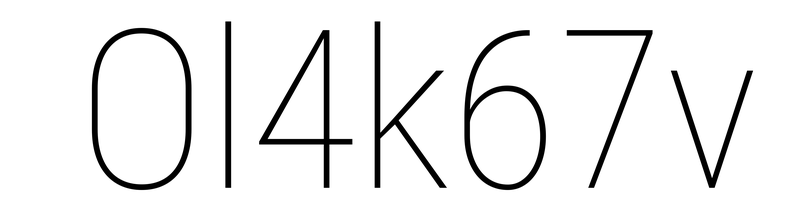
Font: Roboto_Condensed_Thin